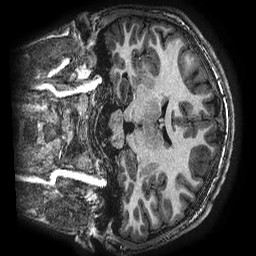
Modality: T1w
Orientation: coronal
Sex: male
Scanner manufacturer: ge
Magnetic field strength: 3 T
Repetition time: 0.007644 s
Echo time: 0.003468 s